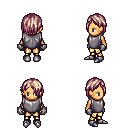
a pixel art fantasy rpg character, female body template, human, tanned skin, steel chest armor, gold greaves, white blonde bangs hairstyle, metal gloves, metal boots, four views (front, back, left, right), 2x2 character sprite sheet, small pixel art, hard edges, no anti-aliasing